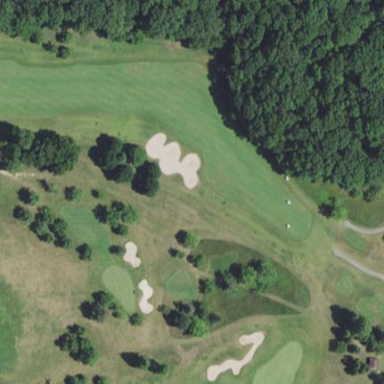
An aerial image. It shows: Scenic golf fairway.